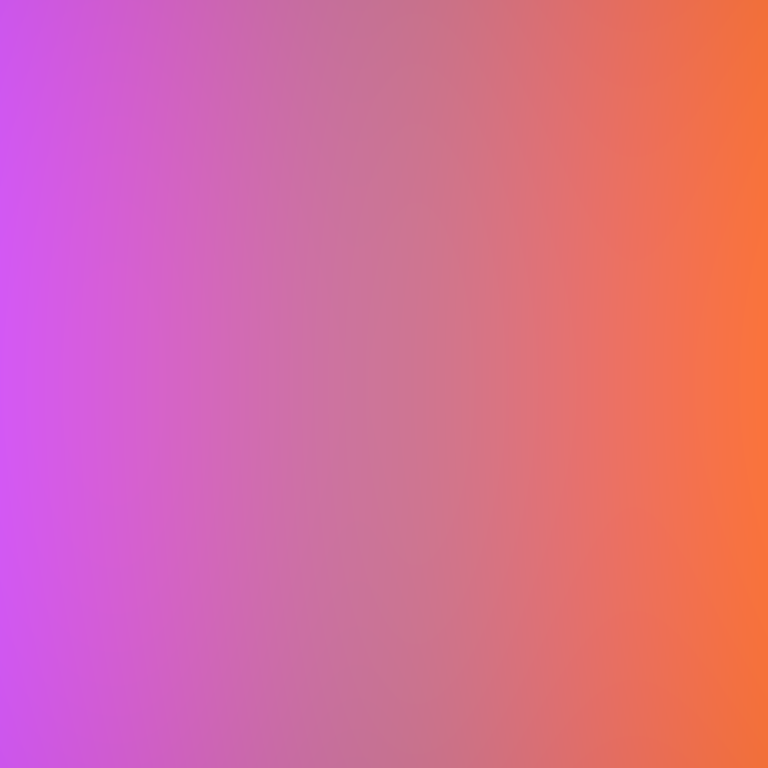
Abstract light effect, smooth gradient from soft purple to warm orange, serene atmosphere, diffuse glow, no room, no furniture, no objects.